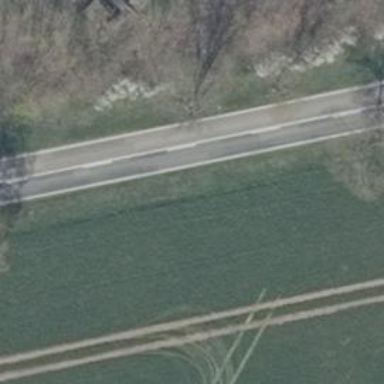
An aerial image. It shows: Secondary road with asphalt surface.